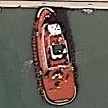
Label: civil